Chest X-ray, PA view. Patient: 14 years old, sex F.
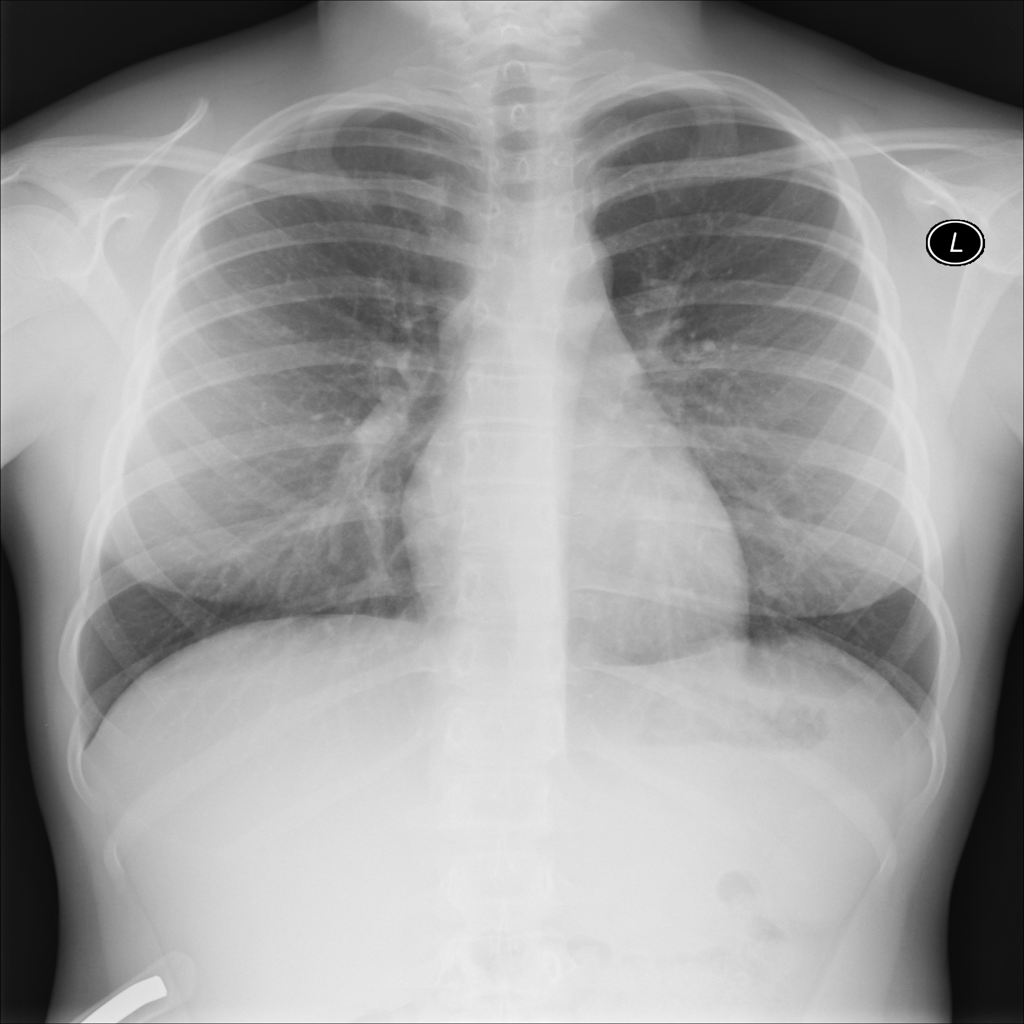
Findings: No Finding